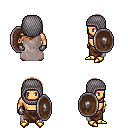
a pixel art fantasy rpg character, male body template, human, tanned skin, gray cape, robe skirt, brown left-swept hairstyle, chain hood, metal gloves, gold boots, shield, four views (front, back, left, right), 2x2 character sprite sheet, small pixel art, hard edges, no anti-aliasing